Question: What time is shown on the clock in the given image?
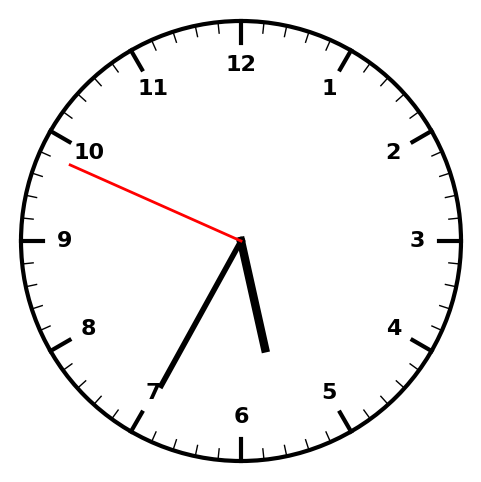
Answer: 05:34:49